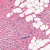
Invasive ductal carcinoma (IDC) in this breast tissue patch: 0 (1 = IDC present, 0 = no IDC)